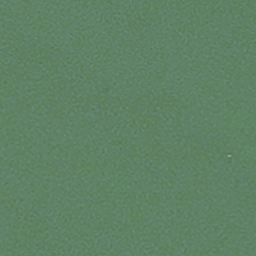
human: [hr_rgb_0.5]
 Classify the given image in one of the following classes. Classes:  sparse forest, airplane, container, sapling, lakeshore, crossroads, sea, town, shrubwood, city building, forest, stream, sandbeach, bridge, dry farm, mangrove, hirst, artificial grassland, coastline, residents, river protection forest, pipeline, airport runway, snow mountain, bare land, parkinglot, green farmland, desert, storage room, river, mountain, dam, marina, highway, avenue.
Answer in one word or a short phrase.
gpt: sea